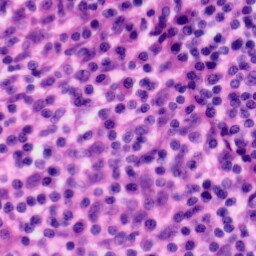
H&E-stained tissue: Tonsil